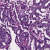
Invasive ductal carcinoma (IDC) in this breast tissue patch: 1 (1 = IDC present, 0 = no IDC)